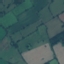
Land use / land cover class: Pasture